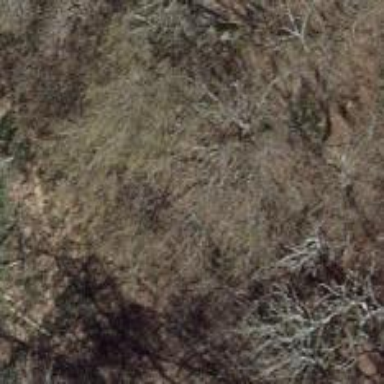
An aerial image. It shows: Brown bench.